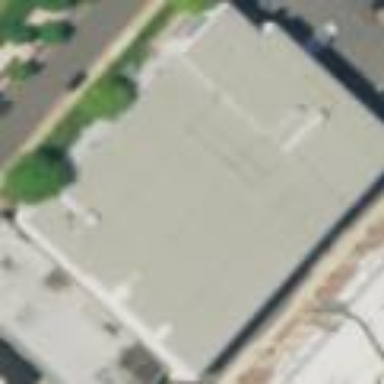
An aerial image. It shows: Industrial building with flat roof made of tar paper.